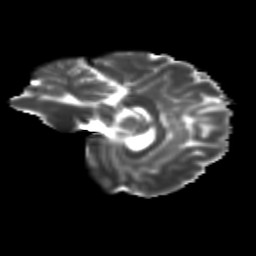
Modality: T2w
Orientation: sagittal
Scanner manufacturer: siemens
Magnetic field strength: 3 T
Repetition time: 9.2 s
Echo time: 0.084 s